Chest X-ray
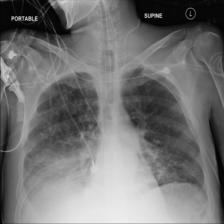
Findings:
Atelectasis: negative
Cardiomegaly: negative
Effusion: positive
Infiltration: positive
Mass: negative
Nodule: positive
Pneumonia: negative
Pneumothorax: negative
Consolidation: positive
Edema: negative
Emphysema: negative
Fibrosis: negative
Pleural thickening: negative
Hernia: negative